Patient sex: F
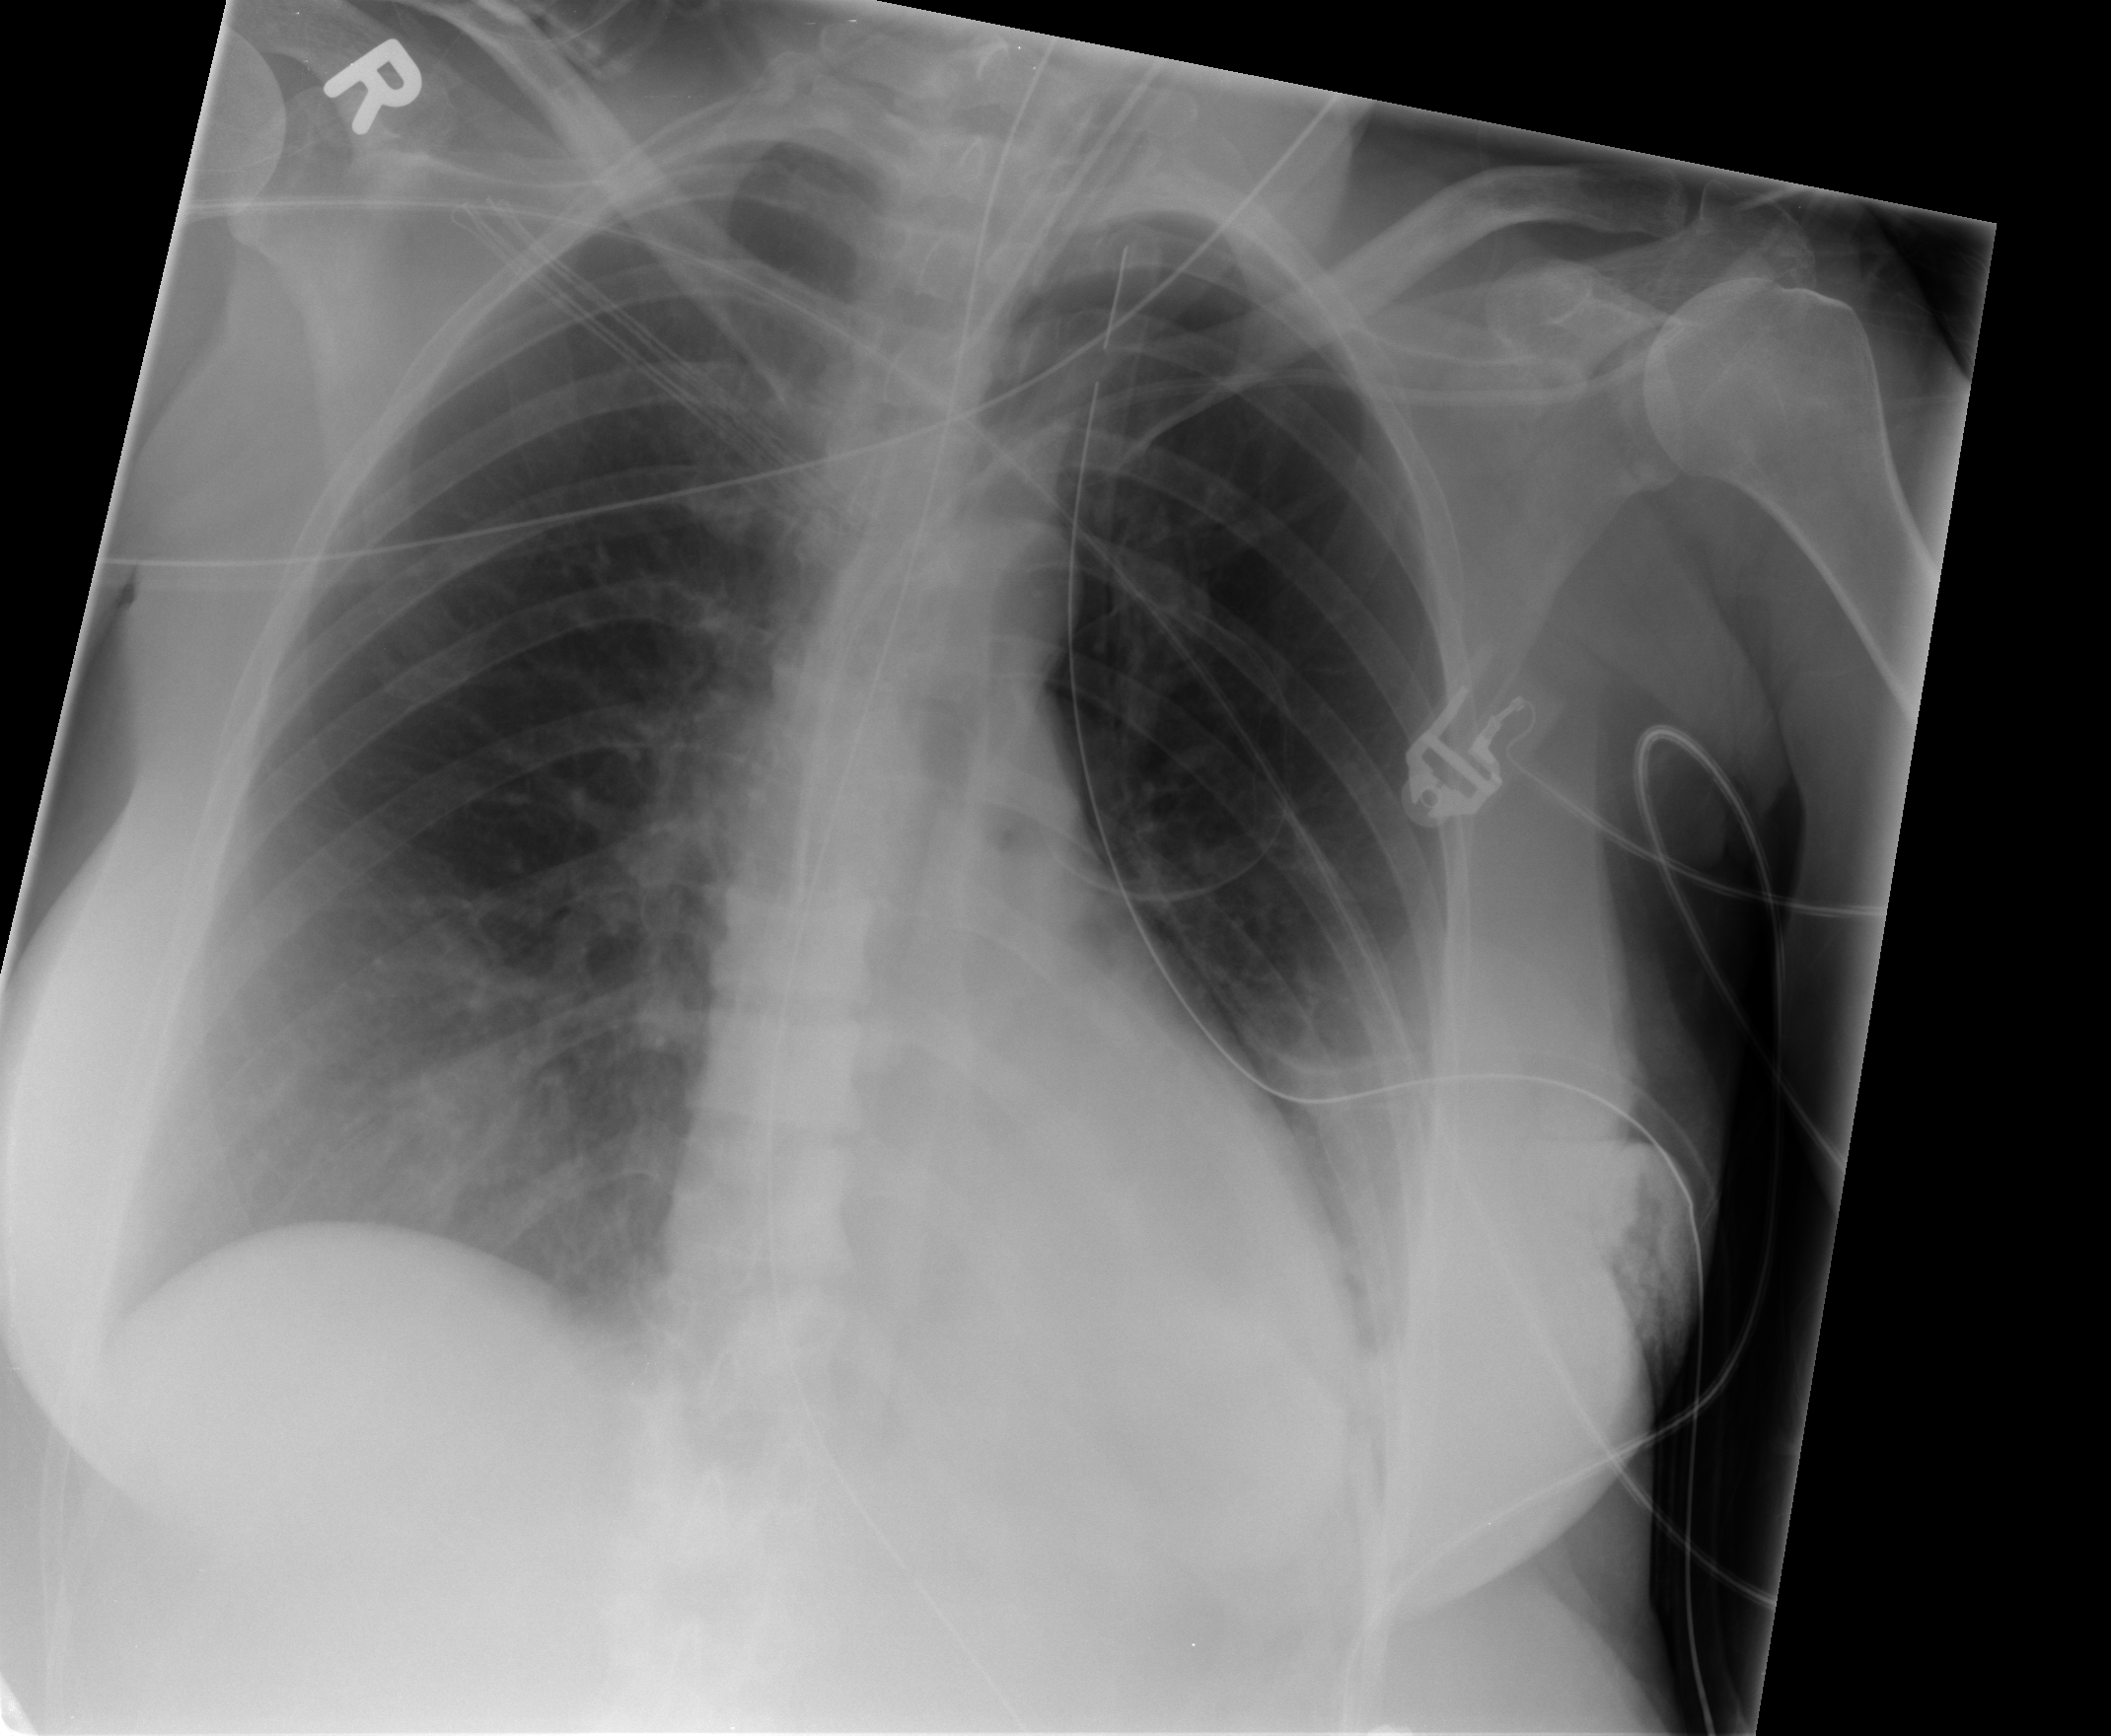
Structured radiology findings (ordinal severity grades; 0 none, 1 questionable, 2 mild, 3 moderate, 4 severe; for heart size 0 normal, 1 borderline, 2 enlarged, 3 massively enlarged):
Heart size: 0
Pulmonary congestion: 0
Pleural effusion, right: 0
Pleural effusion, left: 2
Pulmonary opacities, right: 0
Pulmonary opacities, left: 0
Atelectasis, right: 2
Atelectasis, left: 2